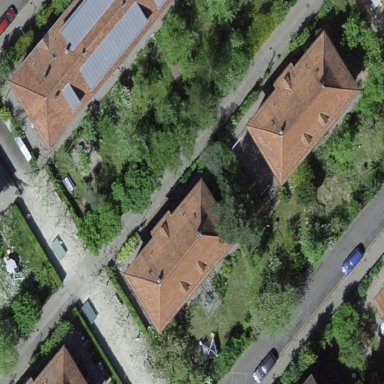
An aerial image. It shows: Hipped roof on apartment building.